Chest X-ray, AP view. Patient: 37 years old, sex F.
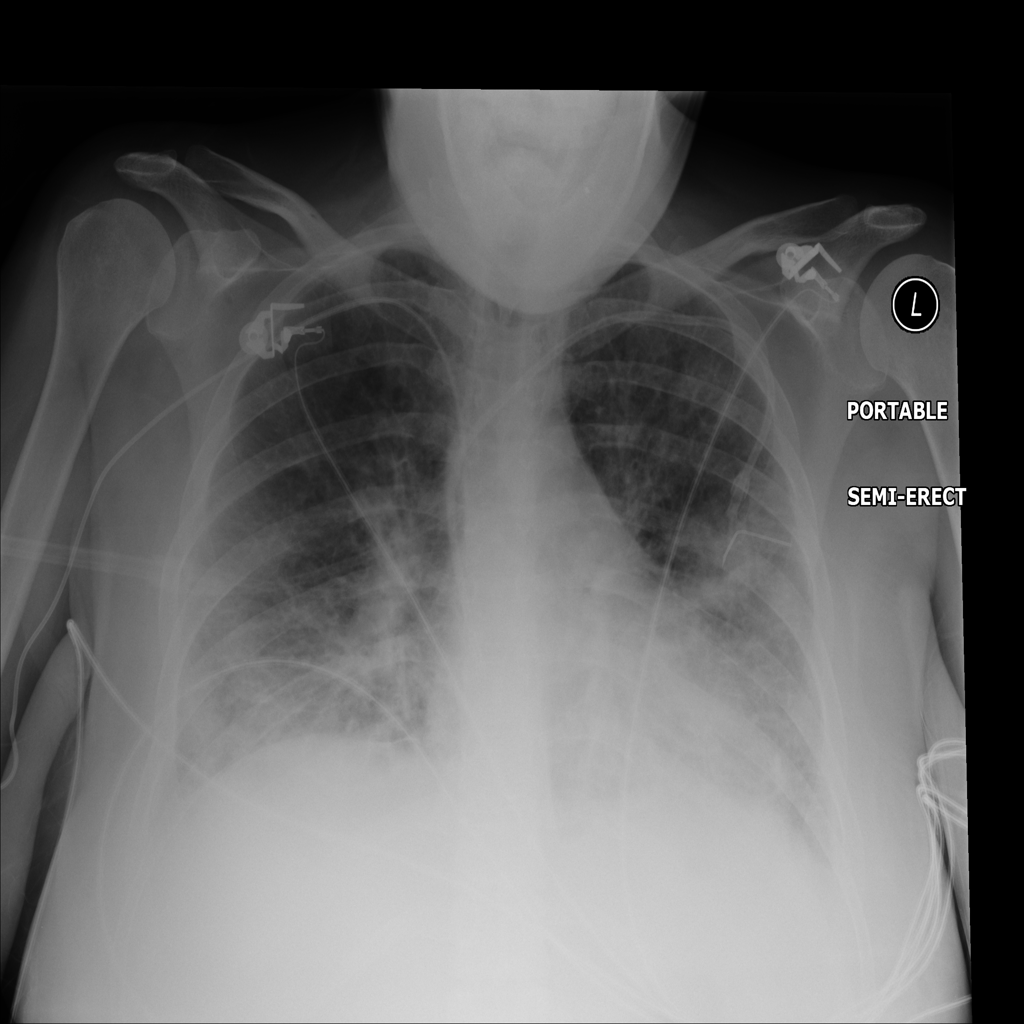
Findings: Infiltration